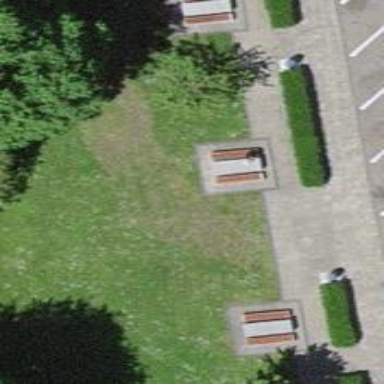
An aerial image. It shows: Picnic table located in leisure land area.